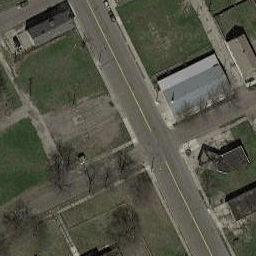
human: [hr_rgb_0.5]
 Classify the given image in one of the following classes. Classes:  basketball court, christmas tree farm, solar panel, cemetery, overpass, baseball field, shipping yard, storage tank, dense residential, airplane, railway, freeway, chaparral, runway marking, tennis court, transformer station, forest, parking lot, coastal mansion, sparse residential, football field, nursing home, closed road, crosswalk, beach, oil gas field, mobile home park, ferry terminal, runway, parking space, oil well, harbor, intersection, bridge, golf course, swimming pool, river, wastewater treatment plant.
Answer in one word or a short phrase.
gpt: intersection